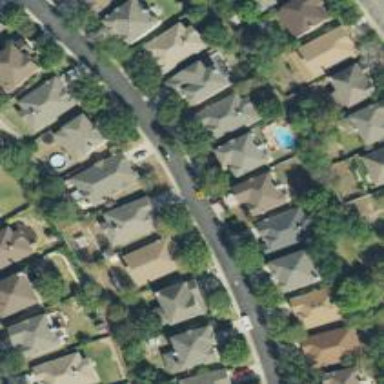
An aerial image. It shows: Residential road.